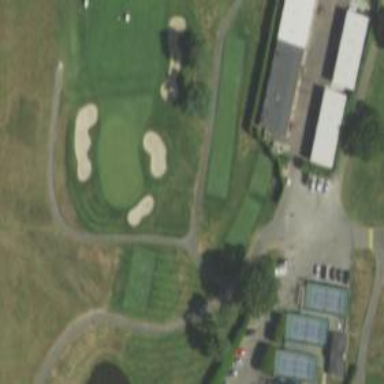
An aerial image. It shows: Path for both road and golf.